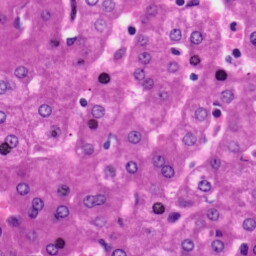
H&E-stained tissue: Liver